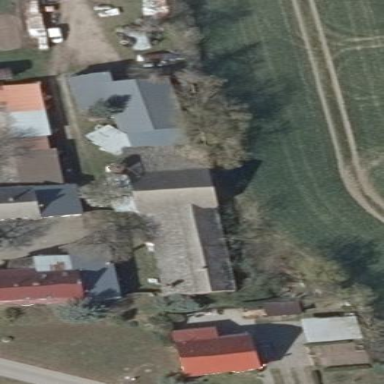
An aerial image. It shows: Gabled building.